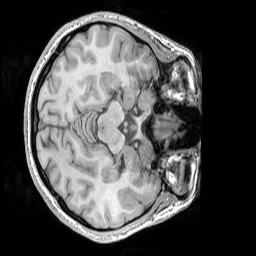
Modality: T1w
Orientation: axial
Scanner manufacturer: siemens
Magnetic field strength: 3 T
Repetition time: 1.83 s
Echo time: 0.00303 s